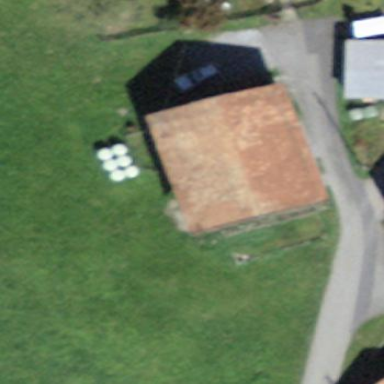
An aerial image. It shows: Rural barn.